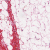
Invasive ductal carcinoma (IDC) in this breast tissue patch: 0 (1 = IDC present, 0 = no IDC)